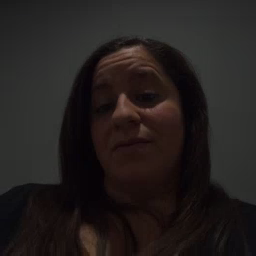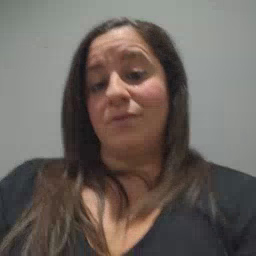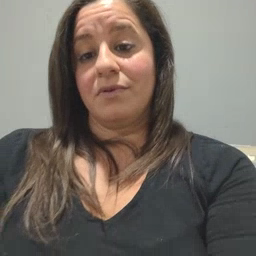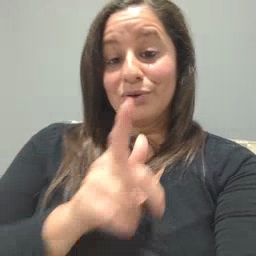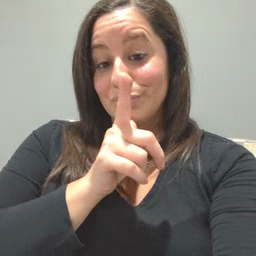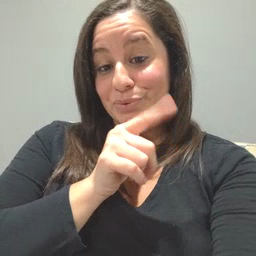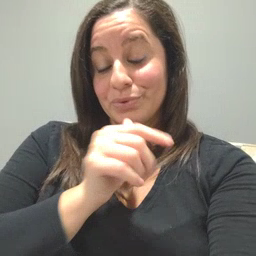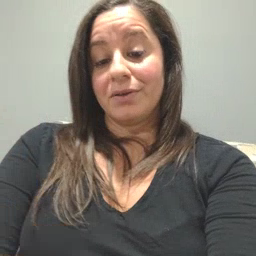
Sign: who